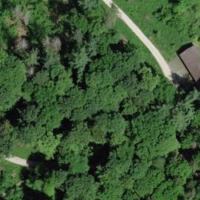
EUNIS habitat code: 41
Species observed at this site:
Impatiens parviflora
Veronica montana